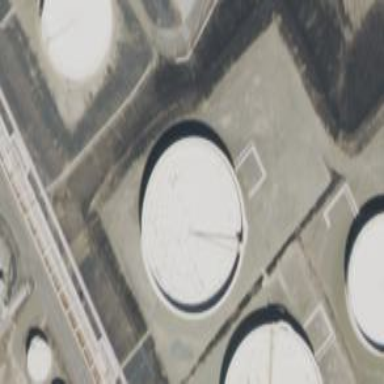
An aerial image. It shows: Tank building.